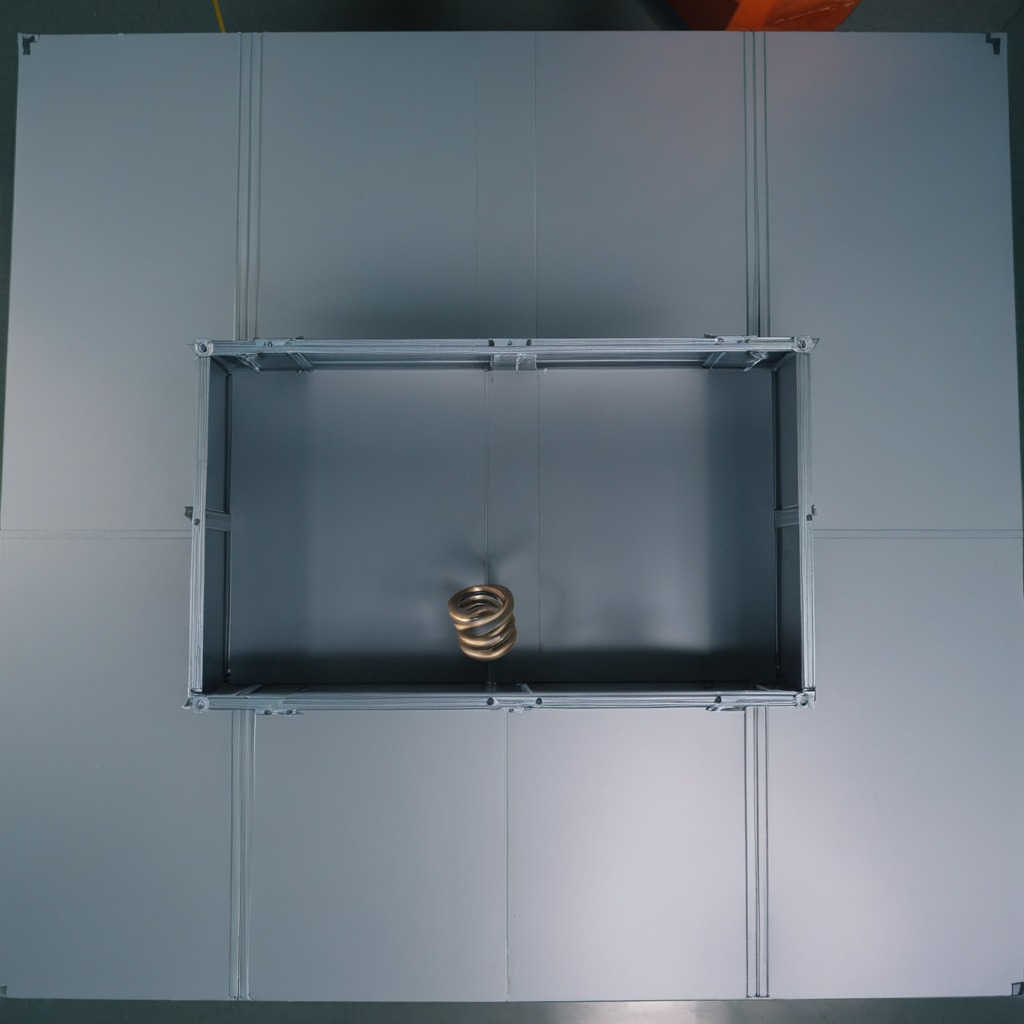
A coiled metal spring is lying on the toolbox surface.